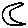
Label: moon